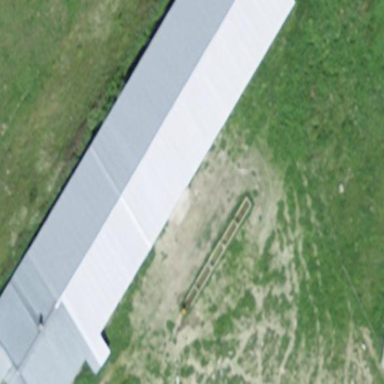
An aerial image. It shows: Stable building.